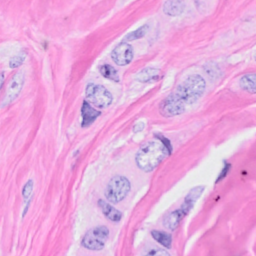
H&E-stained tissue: Breast